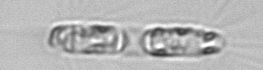
Label: Corethron_hystrix